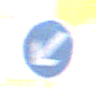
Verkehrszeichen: VorgeschriebeneVorbeifahrtLinks
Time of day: MorningAfternoon
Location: Outdoor (Suburban)
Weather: PartlyCloudy
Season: NotSpecified
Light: Natural